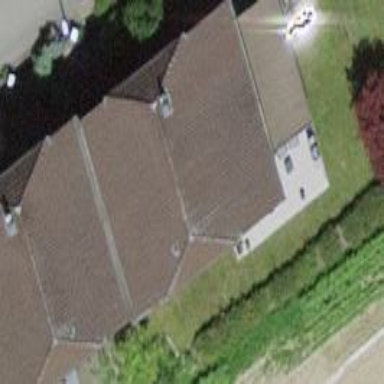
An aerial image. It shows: Semi-detached house.